Question: When I was looking for the WebGL edge detection method,
I saw that Unity has a solution. Use Camera-DepthNormalTexture.shader to write the depth and normals data to the texture.
I will use the Roberts operator to calculate whether the obtained data is an edge,
but WebGL i can only get depthTexture in framebuffer,
can not get depthNormalTexture like in unity,
I tried to write a test in WebGL,
only use the depthtexture obtained in framebuffer,
but only detect edges with huge depth differences,
and Cannot detect all the edges of the solid color model.
I want to know if there are other ways to solve this kind of problem.
[(solid color)WebGL test rendering pic][1]

I set the normal data of the vertex in advance
Using the shader provided in gman's answer, get the texture of normals data in framebuffer in a new rendering. The result seems to draw edges, but the depth seems to be wrong
'''
framebuffer = gl.createFramebuffer();
// rgb texture
gl.bindTexture(state.gl.TEXTURE_2D, texture);
// ... texImage2D texParameteri set up
// depth texture
gl.bindTexture(state.gl.TEXTURE_2D, depthTexture);
// ... texImage2D texParameteri set up
// Create a with normals data FBO
normalFramebuffer = gl.createFramebuffer();
gl.bindTexture(gl.TEXTURE_2D, normalTexture);
// ... texImage2D texParameteri set up
gl.bindFramebuffer(gl.FRAMEBUFFER, framebuffer);
obj.render('rgbaData shader');
gl.bindFramebuffer(gl.FRAMEBUFFER, normalFramebuffer);
obj.render('normalsData shader');
gl.bindFramebuffer(gl.FRAMEBUFFER, null);
gl.useProgram('my edge detection shader');
gl.uniform1i(texture, 0);
gl.uniform1i(depthTexture, 1);
gl.uniform1i(normalTexture, 2);
'''
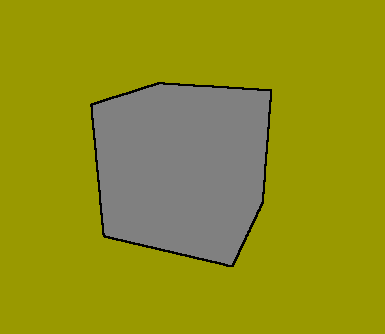
Answer: Unity generates the texture with normals even in WebGL so this is not a limit of WebGL. If you want a texture with normals then render a texture with normals.
Assuming you have geometry data with normals then you'd use a vertex shader something like
'''
attribute vec4 position;
attribute vec3 normal;
uniform mat4 projection;
uniform mat4 modelView;
uniform mat4 normalMatrix;
varying vec3 v_normal;
void main() {
gl_Position = projection * modelView * position;
v_normal = mat3(normalMatrix) * normal;
}
'''
and a fragment shader like
'''
precision mediump float;
varying vec3 v_normal;
void main() {
gl_FragColor = vec4(normalize(v_normal) * 0.5 + 0.5, gl_FragCoord.z);
}
'''
And <URL>. You then have a texture with normals and depth in it which you can pass to your check edge shader
You can read more about shaders with normals <URL>